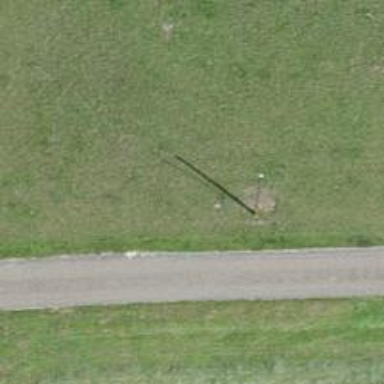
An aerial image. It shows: Minor power line.